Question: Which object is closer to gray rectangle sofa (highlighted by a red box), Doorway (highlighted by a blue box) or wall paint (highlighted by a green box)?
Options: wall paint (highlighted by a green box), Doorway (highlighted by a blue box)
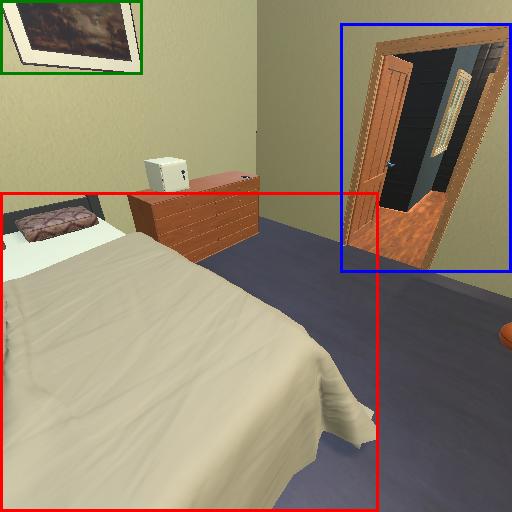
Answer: wall paint (highlighted by a green box)